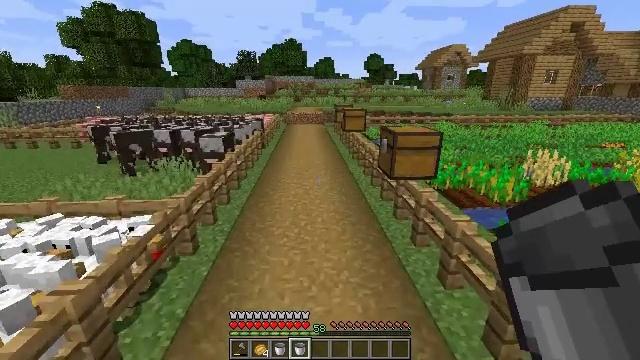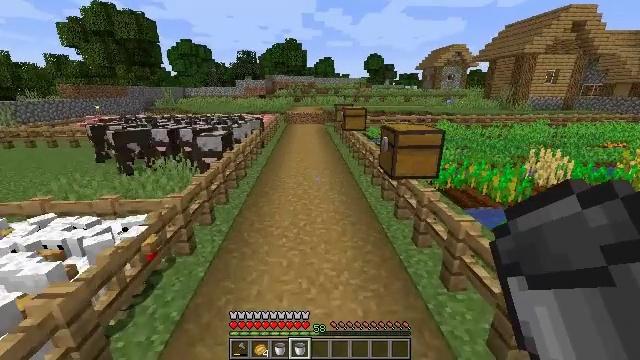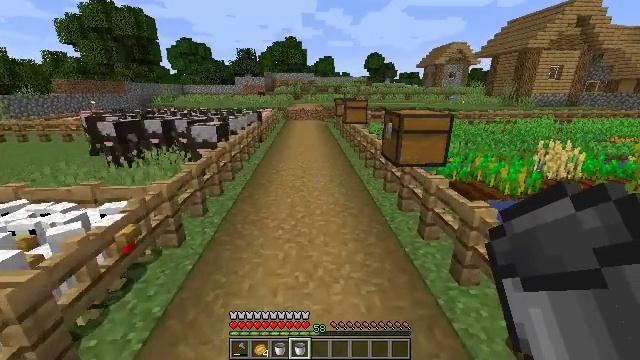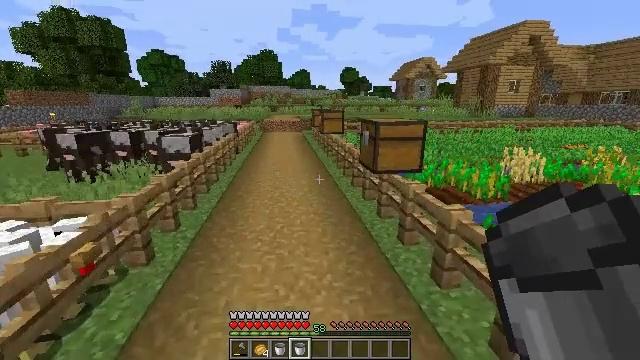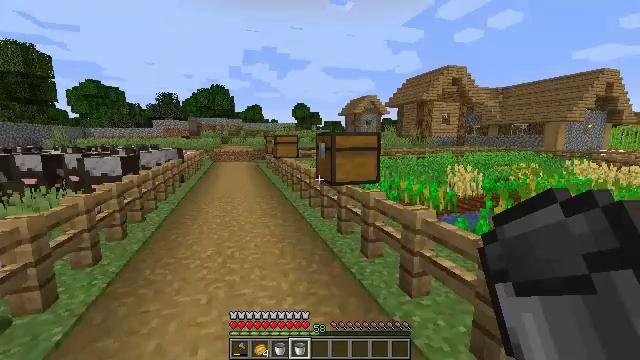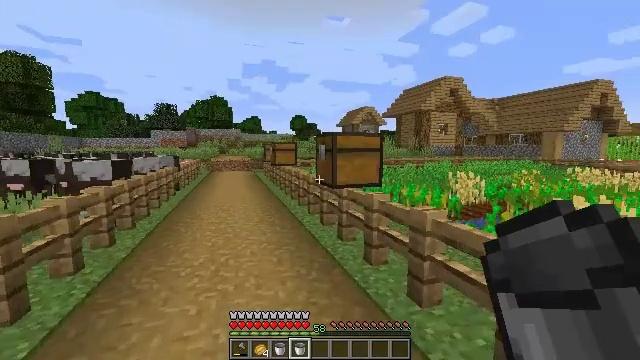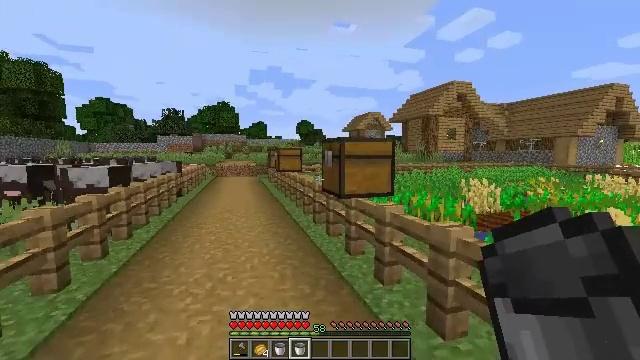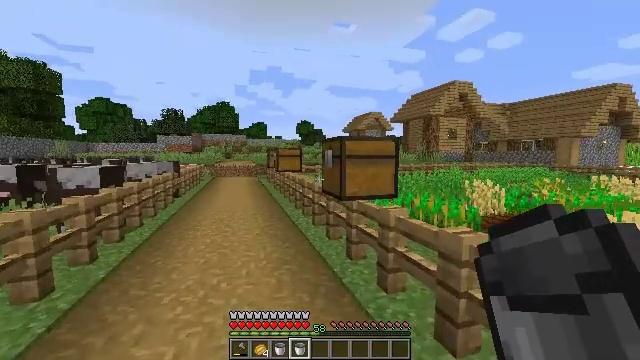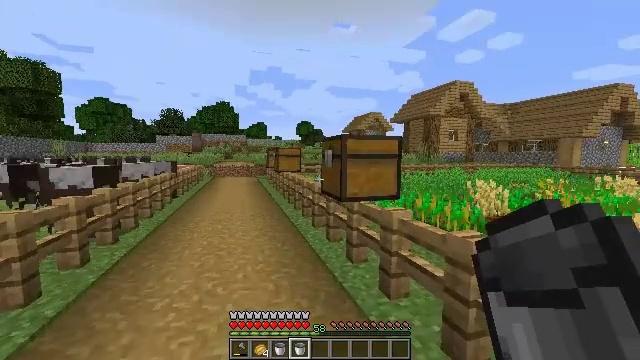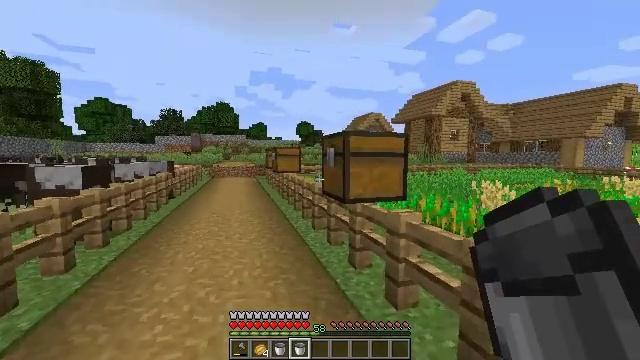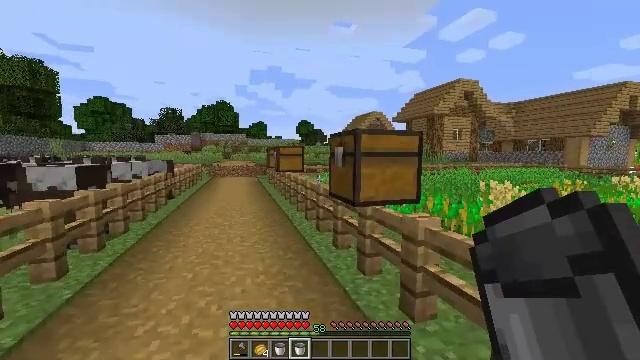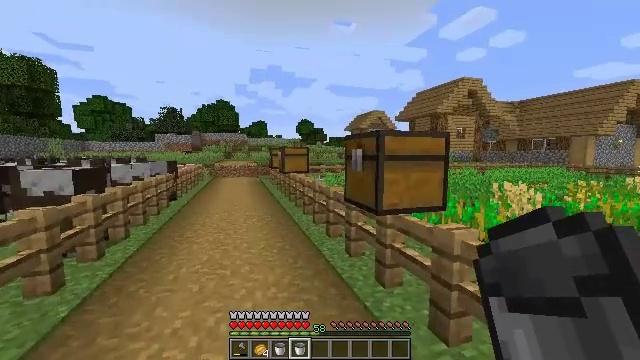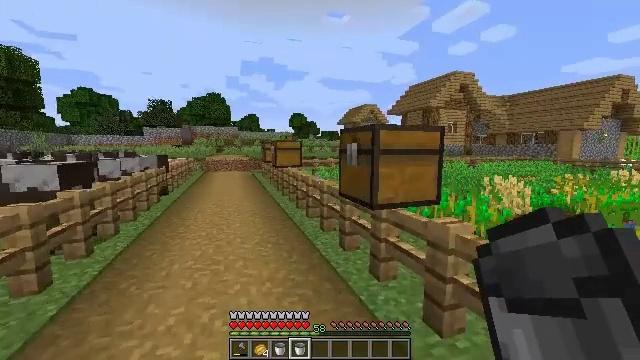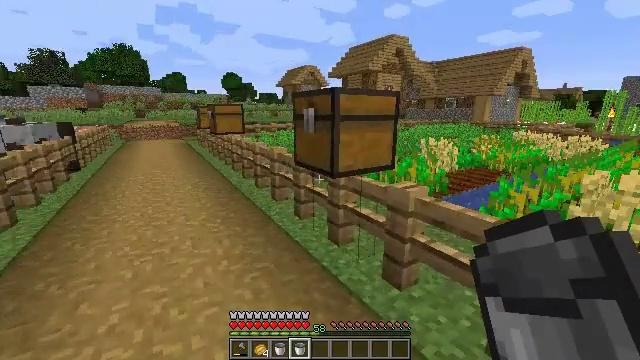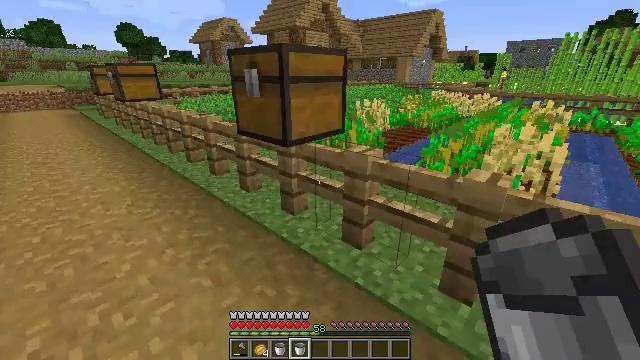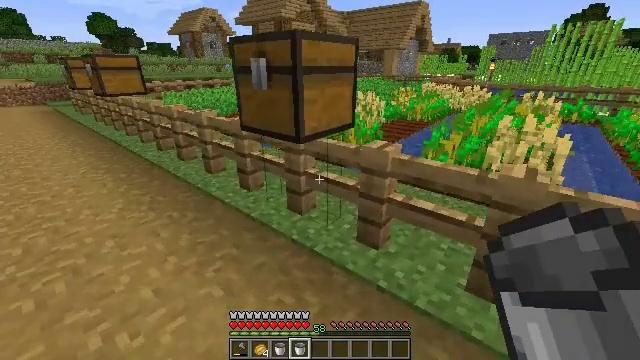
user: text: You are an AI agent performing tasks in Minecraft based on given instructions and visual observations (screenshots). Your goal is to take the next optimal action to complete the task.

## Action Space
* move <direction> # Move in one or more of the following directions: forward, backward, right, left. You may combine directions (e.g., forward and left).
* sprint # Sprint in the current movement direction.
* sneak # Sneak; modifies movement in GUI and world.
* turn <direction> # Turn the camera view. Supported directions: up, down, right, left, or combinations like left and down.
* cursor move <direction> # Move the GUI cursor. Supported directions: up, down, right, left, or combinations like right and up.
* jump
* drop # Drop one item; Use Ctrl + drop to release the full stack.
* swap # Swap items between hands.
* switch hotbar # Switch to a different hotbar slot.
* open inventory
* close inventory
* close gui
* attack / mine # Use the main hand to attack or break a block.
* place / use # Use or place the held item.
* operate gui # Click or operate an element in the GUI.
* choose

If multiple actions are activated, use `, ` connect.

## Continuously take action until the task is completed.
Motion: motion action
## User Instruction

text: Turn a pumpkin into pumpkin seeds using the crafting grid.
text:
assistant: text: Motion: move forward
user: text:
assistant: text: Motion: move forward
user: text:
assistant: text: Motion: move forward, turn right and up
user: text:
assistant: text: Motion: move forward, turn right and up
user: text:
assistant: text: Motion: move forward, turn up
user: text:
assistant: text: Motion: move forward, turn left and up
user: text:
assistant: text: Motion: move forward
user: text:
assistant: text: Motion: move forward
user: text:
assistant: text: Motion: move forward and move left
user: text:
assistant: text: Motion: move forward and move left
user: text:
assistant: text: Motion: move forward and move left
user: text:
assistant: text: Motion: move forward and move left, turn right and down
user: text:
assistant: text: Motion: move forward and move left, turn right and down
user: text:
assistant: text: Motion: move forward and move left, turn right and down
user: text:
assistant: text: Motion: move forward and move left, turn right and down
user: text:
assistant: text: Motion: move forward and move left
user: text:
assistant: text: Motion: move forward and move left
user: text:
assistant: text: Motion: move forward and move left
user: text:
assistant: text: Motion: move forward and move left
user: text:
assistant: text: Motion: move forward and move left
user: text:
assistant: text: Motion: move forward and move left
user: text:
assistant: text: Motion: move forward and move left, turn right
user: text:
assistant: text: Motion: move forward and move left, turn right
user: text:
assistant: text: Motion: move forward and move left, jump
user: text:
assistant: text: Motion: move forward and move left, turn right and down, jump
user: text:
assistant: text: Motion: move forward and move left, turn right and down, jump
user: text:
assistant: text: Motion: move forward and move left, turn right and down, jump
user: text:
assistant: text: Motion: move forward and move left, jump
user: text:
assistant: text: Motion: move left
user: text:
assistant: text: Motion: move left